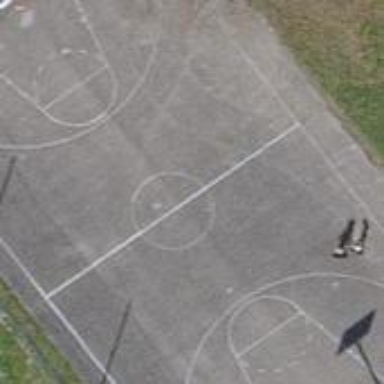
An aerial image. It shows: Basketball court in the leisure land pitch.